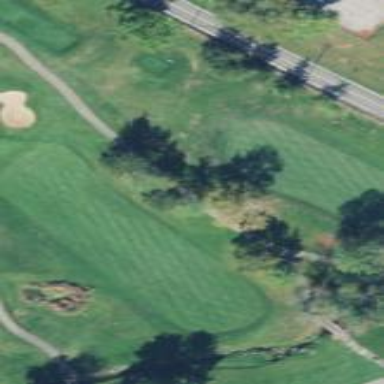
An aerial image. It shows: Golf fairway surrounded by grass.